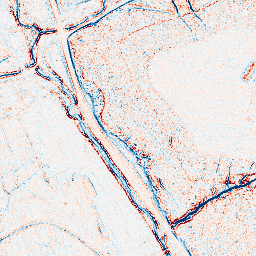
Category: edge_preserving
Decomposition family: anisotropic_diffusion
Decomposition parameters: iterations: 5
kappa: 50
gamma: 0.1
Upsampling method: bspline
Upsampling parameters: scale: 8
Upsampling scale: 8